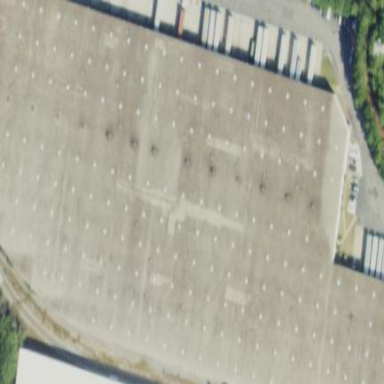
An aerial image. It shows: Warehouse building.